Brain MRI, t2w sequence, axial 2D slice.
Patient: age 27, sex F, weight 90 kg, height 1.9 m
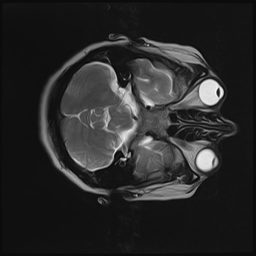